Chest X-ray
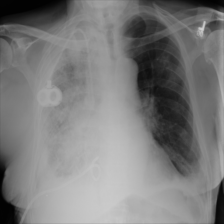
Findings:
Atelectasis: negative
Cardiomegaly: negative
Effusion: negative
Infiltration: negative
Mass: negative
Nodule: negative
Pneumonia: negative
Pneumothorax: negative
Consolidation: negative
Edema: negative
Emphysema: negative
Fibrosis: negative
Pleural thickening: negative
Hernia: negative